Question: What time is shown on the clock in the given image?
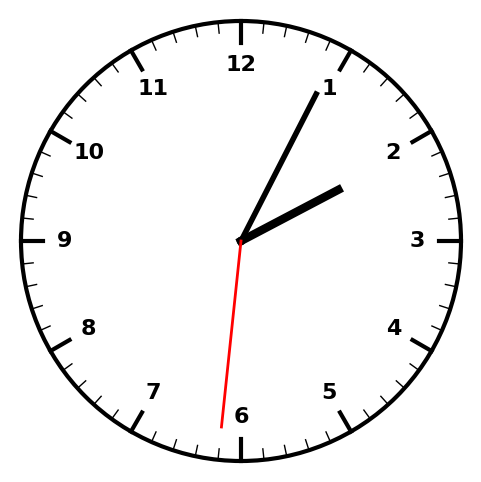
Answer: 02:04:31